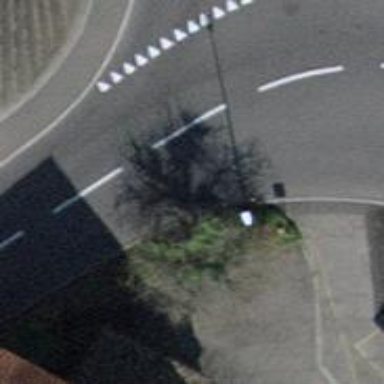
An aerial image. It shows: Support pole.